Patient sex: M
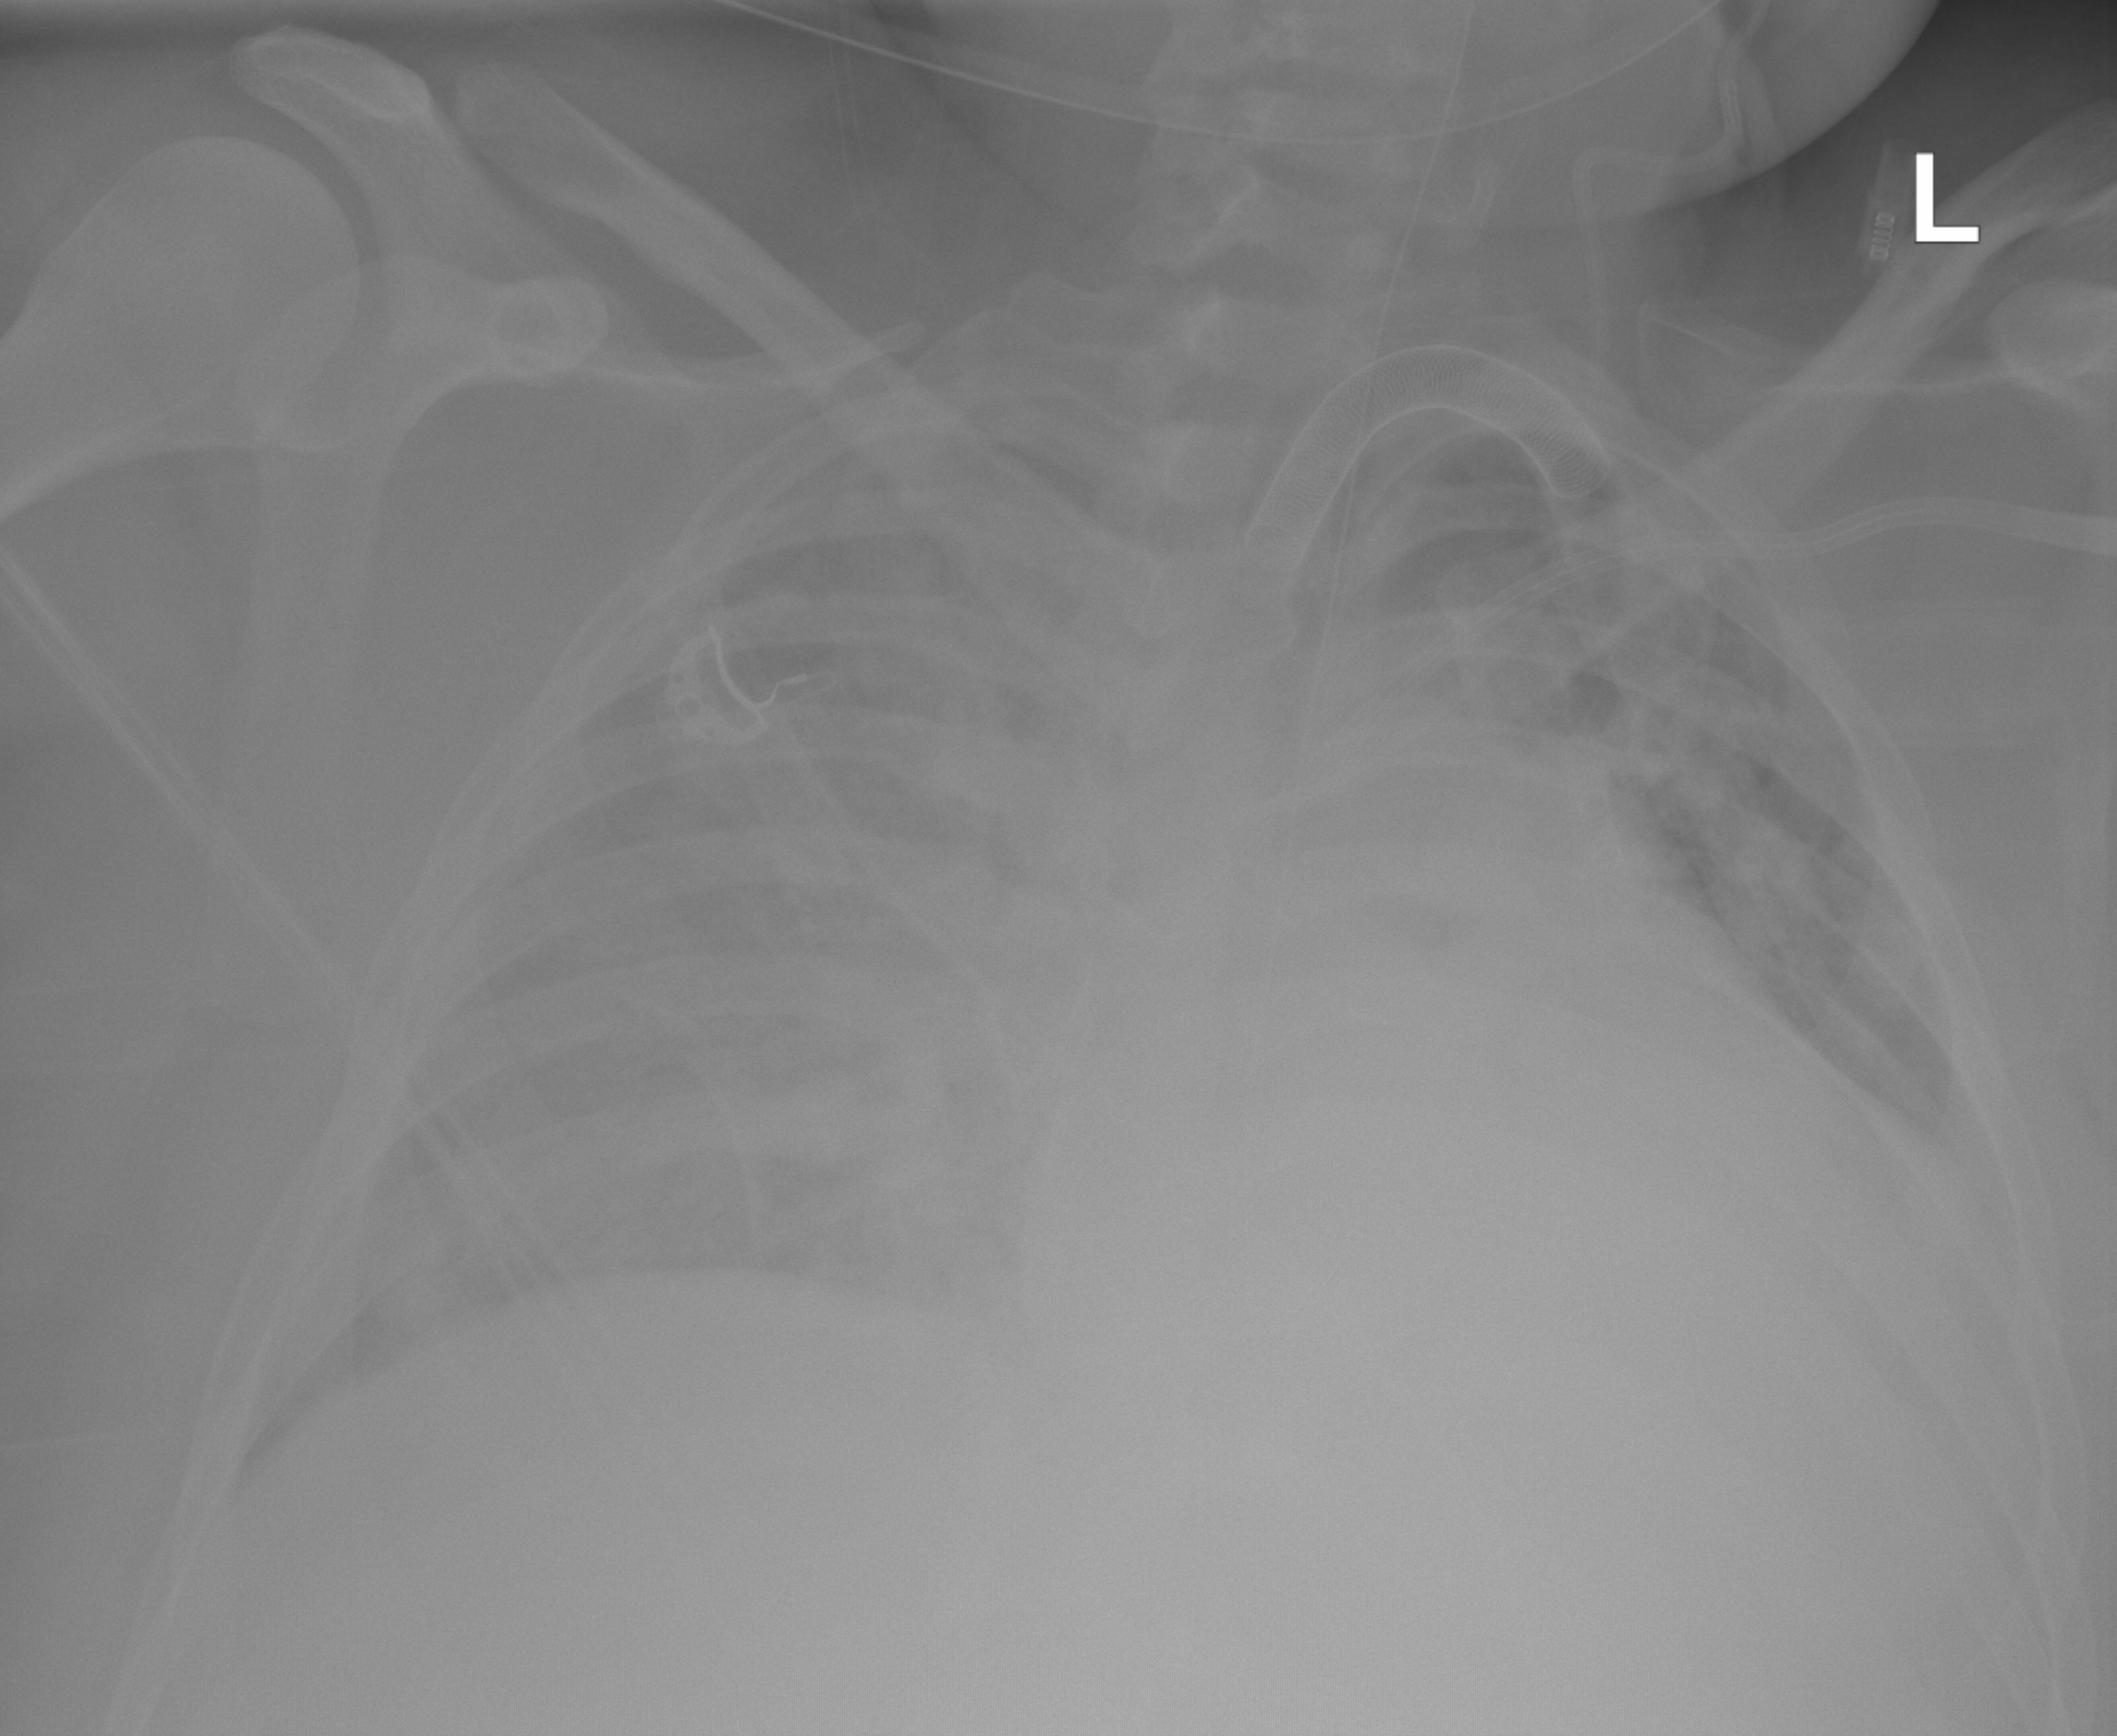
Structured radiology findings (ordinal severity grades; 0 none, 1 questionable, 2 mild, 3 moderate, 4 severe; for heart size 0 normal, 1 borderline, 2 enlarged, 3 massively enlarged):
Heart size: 2
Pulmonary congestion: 0
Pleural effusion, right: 2
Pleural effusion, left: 2
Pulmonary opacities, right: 3
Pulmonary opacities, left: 2
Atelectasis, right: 3
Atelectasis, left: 0